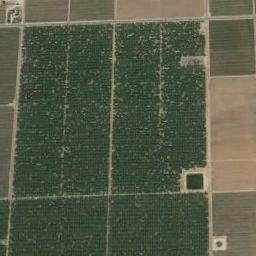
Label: rectangular_farmland